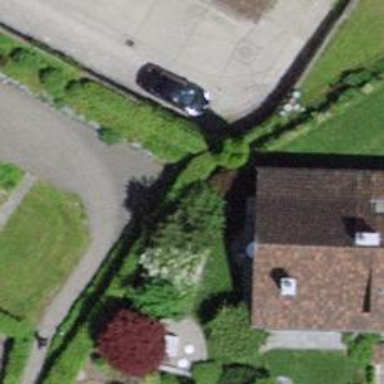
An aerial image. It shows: Hedge barrier.